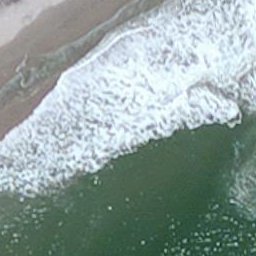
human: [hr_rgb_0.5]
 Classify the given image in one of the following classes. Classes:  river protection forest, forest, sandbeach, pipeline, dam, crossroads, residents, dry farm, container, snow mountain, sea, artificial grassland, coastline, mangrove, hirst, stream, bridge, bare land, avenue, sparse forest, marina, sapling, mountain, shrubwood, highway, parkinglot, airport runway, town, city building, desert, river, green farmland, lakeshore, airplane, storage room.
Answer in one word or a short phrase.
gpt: coastline